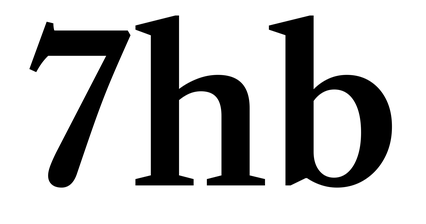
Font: LibreCaslonText_SemiBold